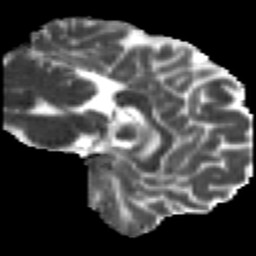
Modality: MD
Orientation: sagittal
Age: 24
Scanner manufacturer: siemens
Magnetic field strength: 3 T
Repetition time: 2.2 s
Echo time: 0.084 s